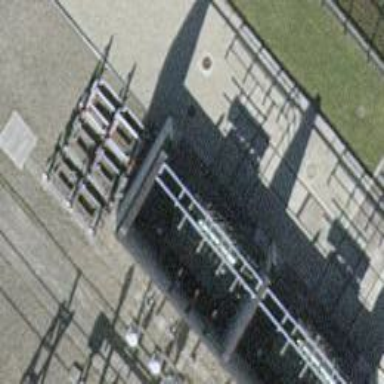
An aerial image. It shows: Distribution transformer for power.